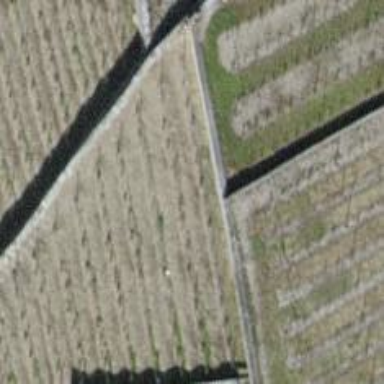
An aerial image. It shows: Retaining wall.